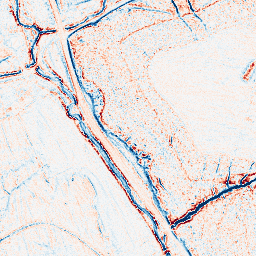
Category: edge_preserving
Decomposition family: anisotropic_diffusion
Decomposition parameters: iterations: 10
kappa: 30
gamma: 0.1
Upsampling method: quartic
Upsampling parameters: scale: 8
Upsampling scale: 8